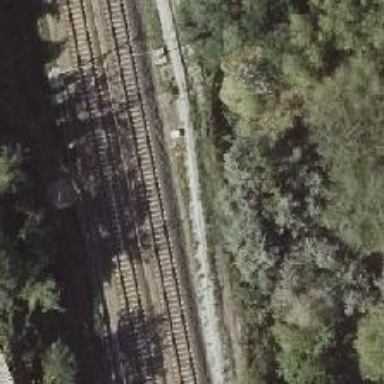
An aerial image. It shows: Site related to the railway.